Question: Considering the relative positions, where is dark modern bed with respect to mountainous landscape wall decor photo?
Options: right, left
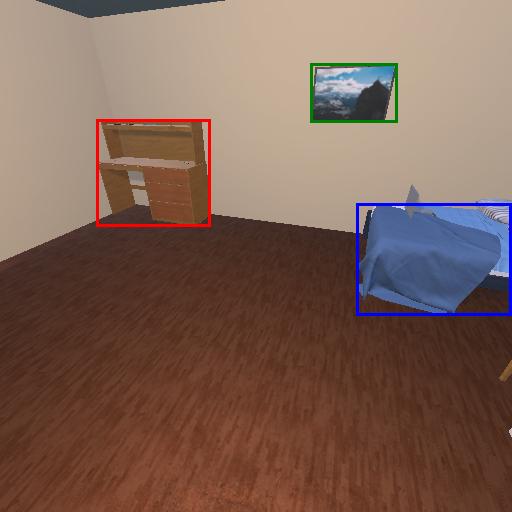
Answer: right